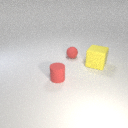
small red rubber sphere to the right of small red rubber cylinder